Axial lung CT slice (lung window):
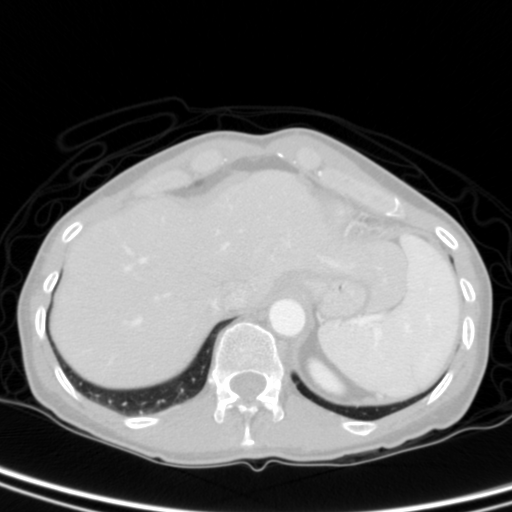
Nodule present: no